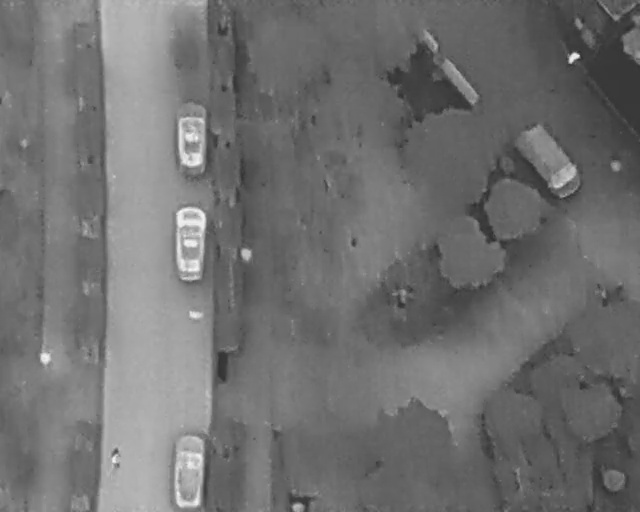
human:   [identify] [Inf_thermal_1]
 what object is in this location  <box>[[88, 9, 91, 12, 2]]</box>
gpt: <ref>1 medium person at the top right</ref>

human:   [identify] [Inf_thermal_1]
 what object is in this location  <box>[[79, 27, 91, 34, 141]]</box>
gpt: <ref>1 medium car at the right</ref>

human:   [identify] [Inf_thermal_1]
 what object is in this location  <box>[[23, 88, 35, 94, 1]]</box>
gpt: <ref>1 medium car at the bottom left</ref>